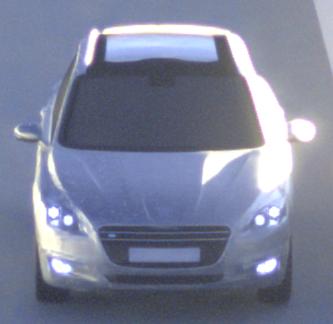
Make: Peugeot
Model: 508 SW 120 VTi
Detailed model: 508 (I) SW
Model produced from: 2011/03
Model produced until: 2014/05
Doors: 5
Color: white
Road condition: dry road
Daytime: sunrise or sunset
Contrast: high contrast